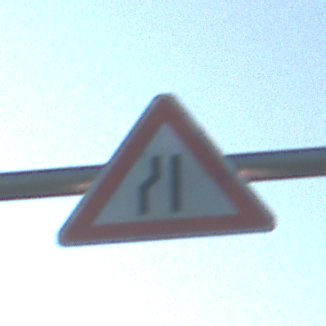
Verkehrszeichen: EinseitigVerengteFahrbahnLinks
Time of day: MorningAfternoon
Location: Outdoor (Nature)
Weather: Clear
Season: NotSpecified
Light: Natural